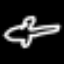
Label: airplane